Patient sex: M
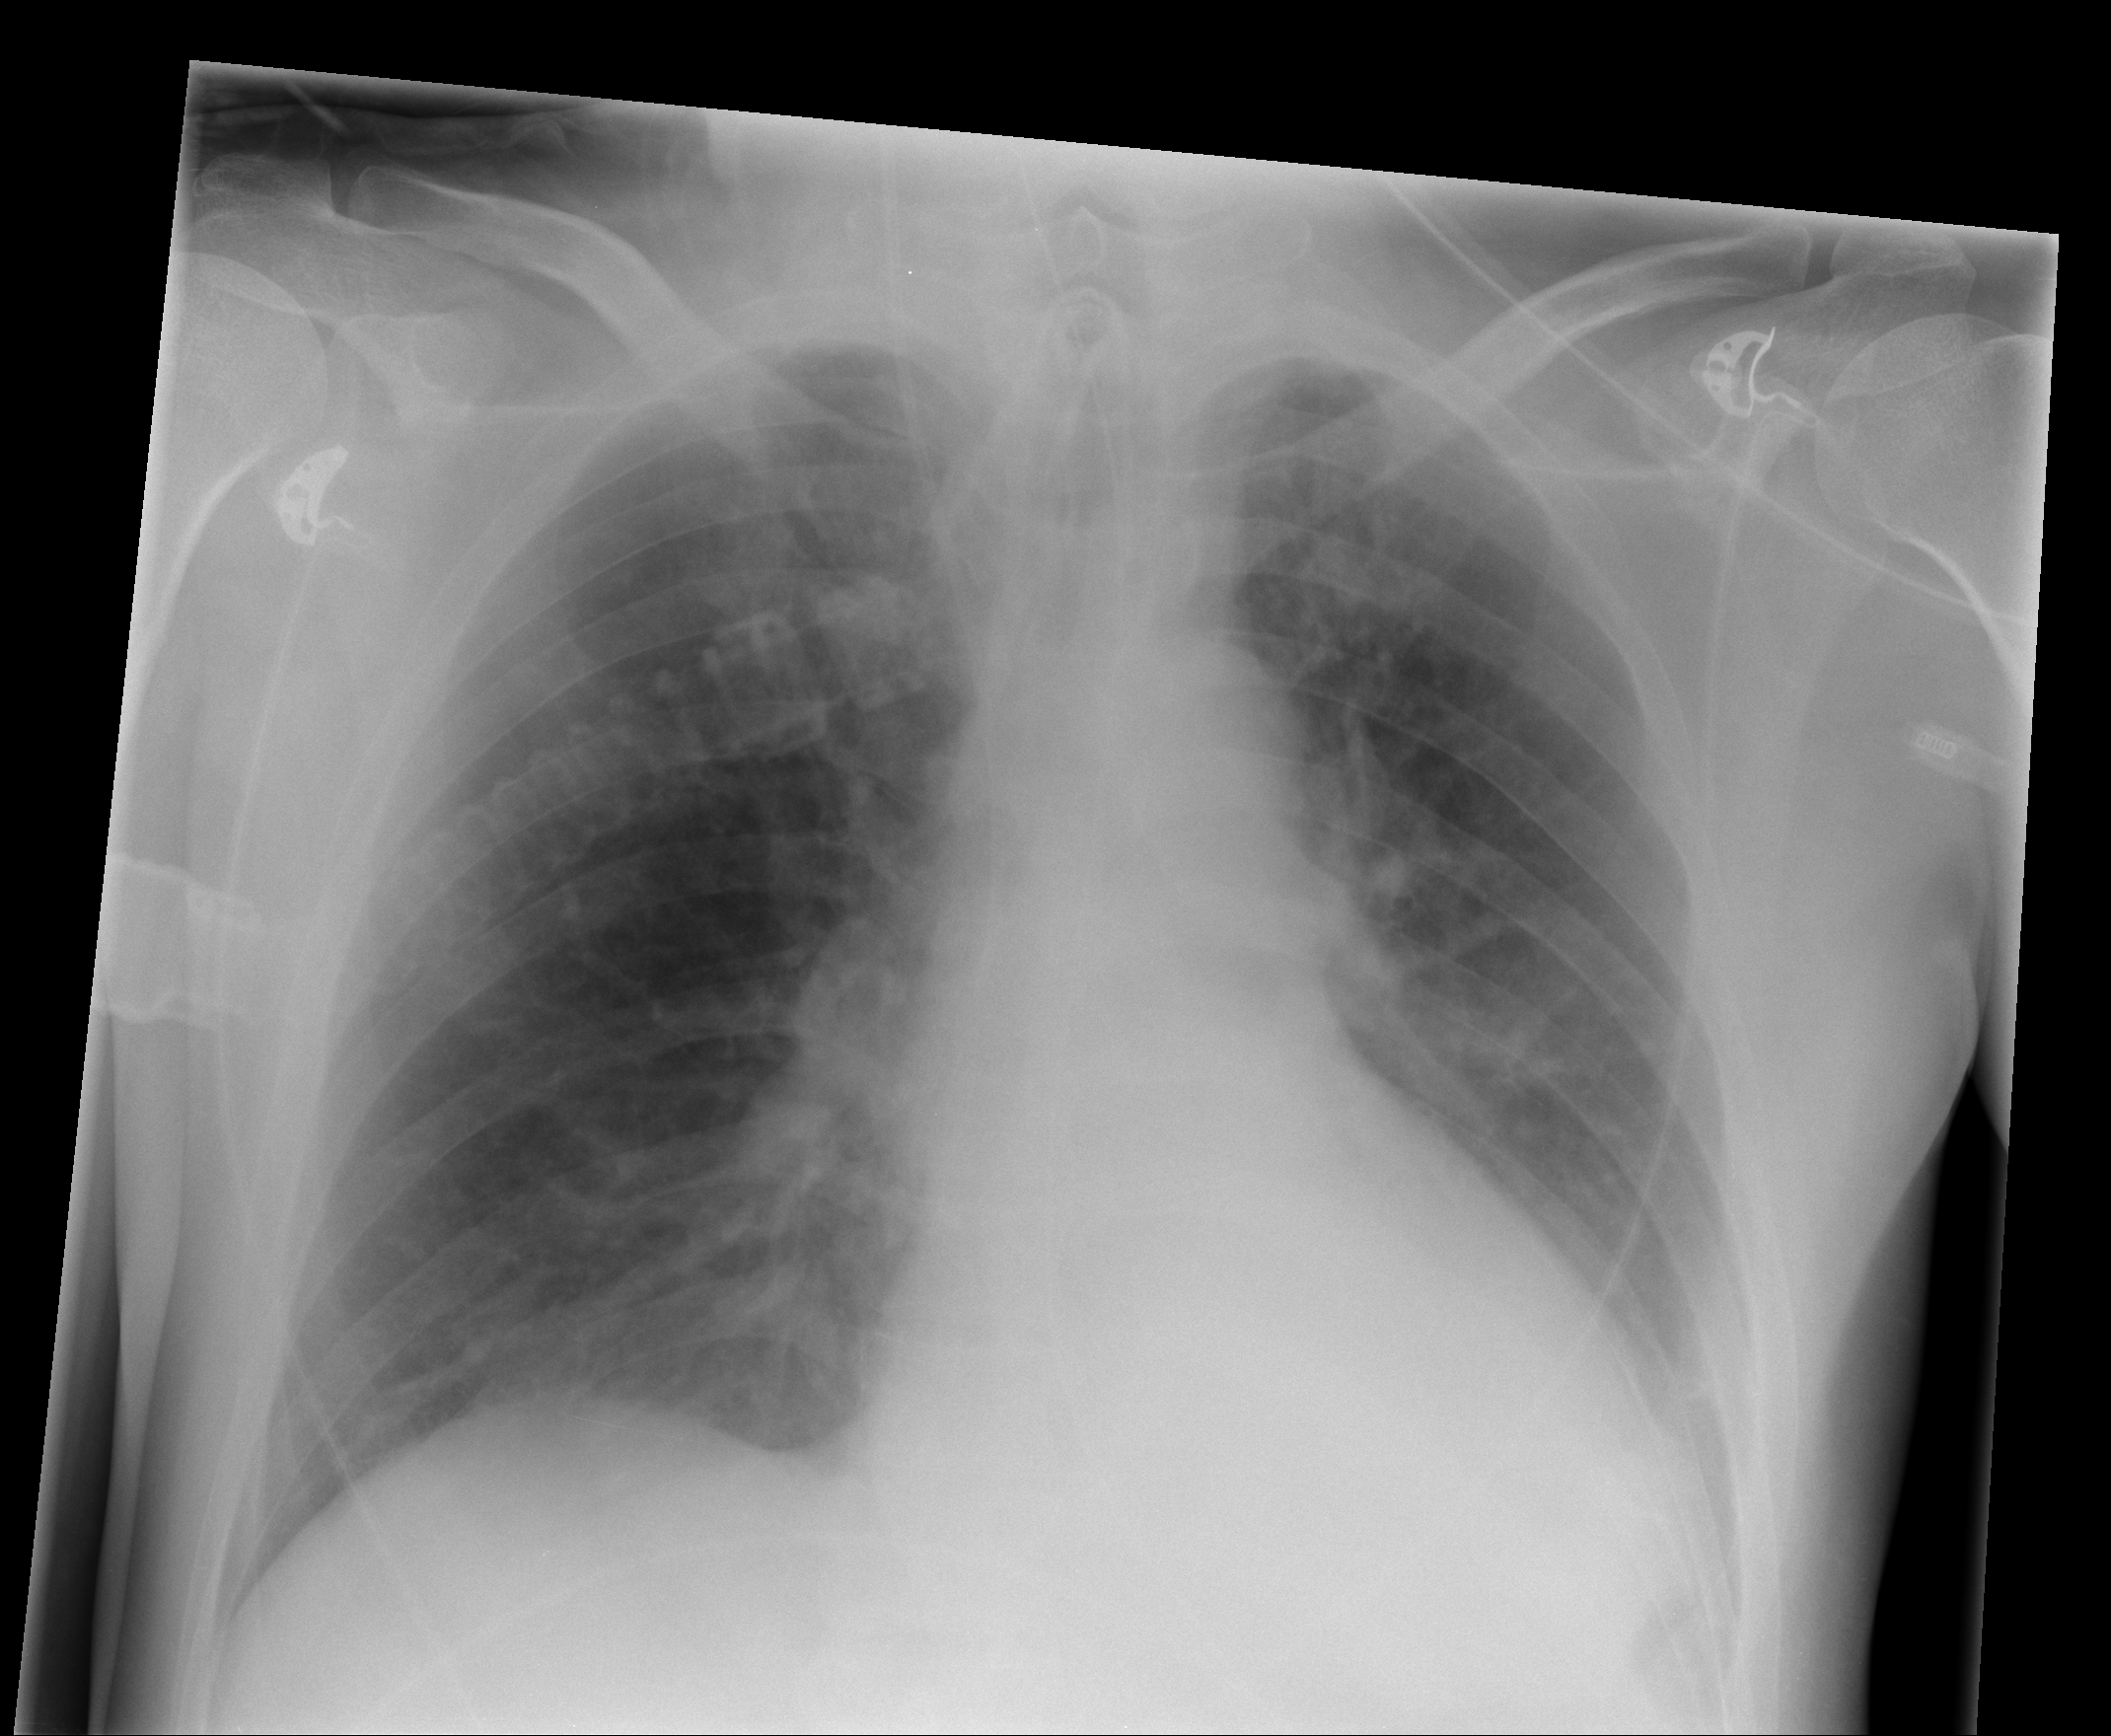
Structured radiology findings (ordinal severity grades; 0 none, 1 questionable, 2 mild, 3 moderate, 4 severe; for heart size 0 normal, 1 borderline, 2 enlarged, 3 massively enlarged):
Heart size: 1
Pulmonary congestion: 0
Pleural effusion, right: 0
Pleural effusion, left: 2
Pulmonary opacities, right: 0
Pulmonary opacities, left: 0
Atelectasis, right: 0
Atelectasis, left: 2